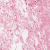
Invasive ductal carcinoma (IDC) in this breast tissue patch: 0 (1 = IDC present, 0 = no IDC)